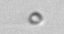
Label: nanoplankton_mix